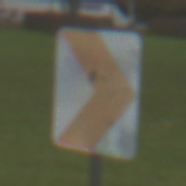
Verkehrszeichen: RichtungstafelnInKurvenKleinLinks
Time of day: Midday
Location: Outdoor (Suburban)
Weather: Overcast
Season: NotSpecified
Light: Natural